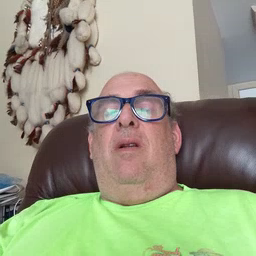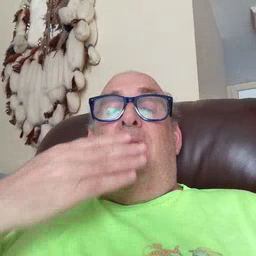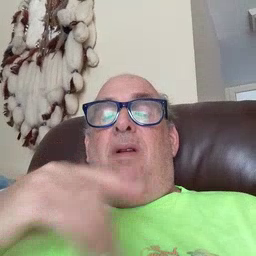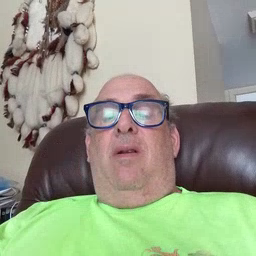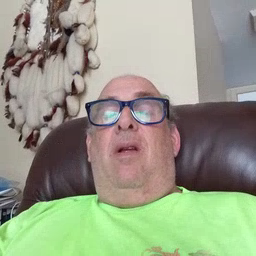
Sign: napkin